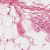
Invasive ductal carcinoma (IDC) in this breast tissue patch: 0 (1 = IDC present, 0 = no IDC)